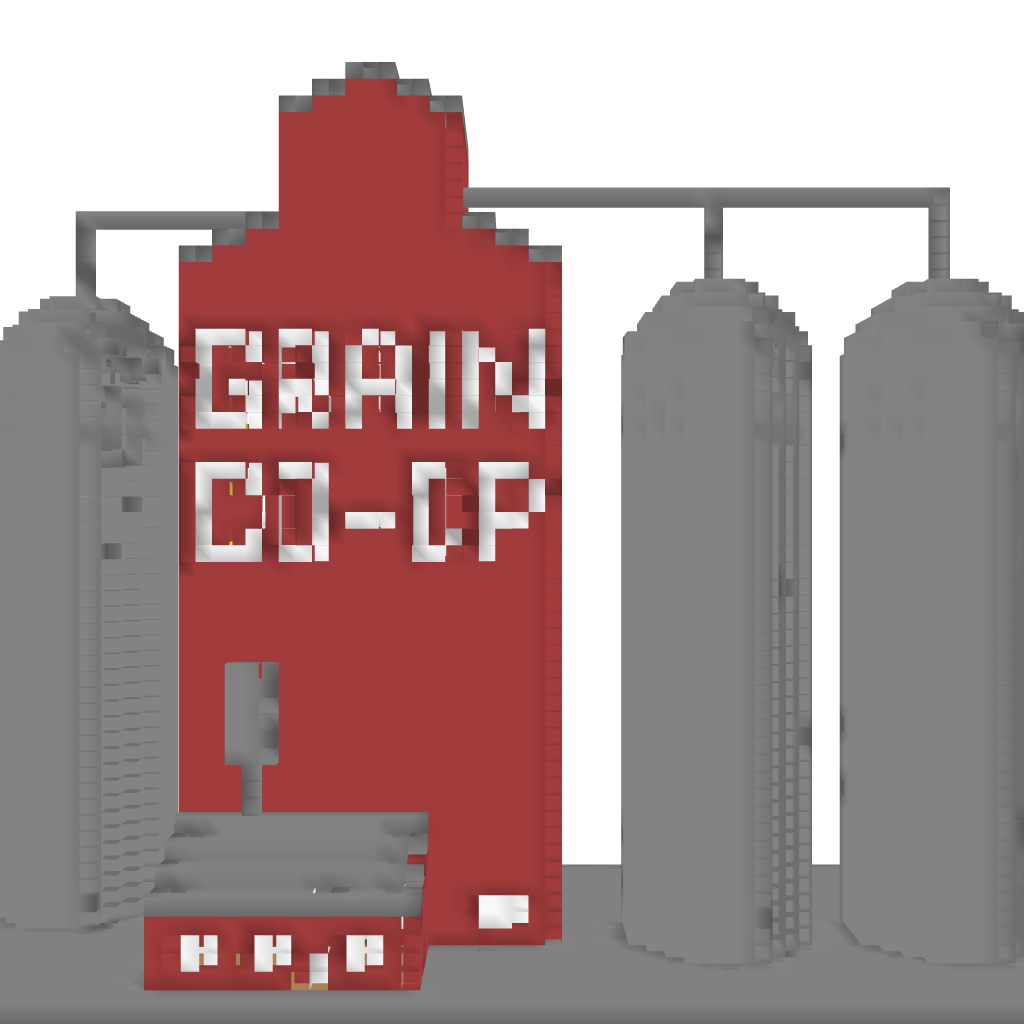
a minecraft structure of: Grain Elevator good quality